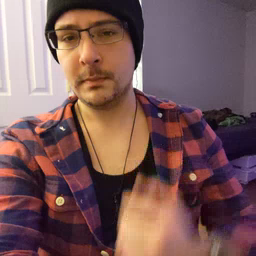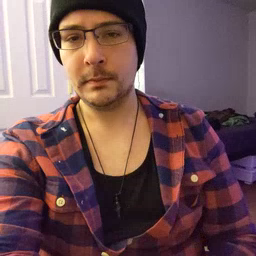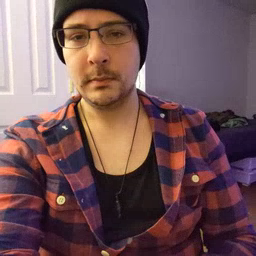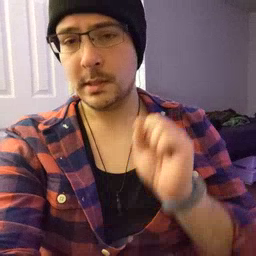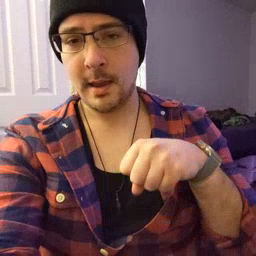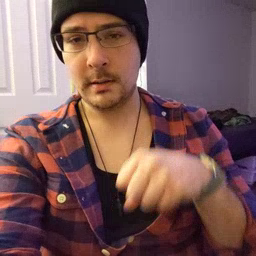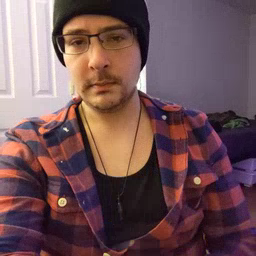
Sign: can